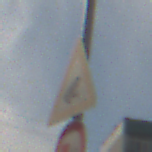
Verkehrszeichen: AmphibienwanderungLinks
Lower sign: UeberholverbotKraftfahrzeuge
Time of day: MorningAfternoon
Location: Outdoor (Urban)
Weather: PartlyCloudy
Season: NotSpecified
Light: Natural